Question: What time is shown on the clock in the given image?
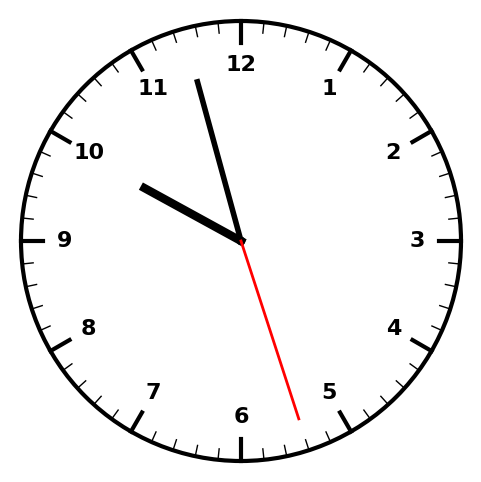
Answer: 09:57:27